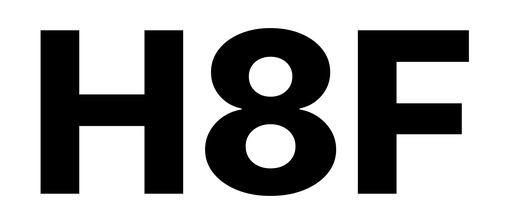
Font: Inter_ExtraBold